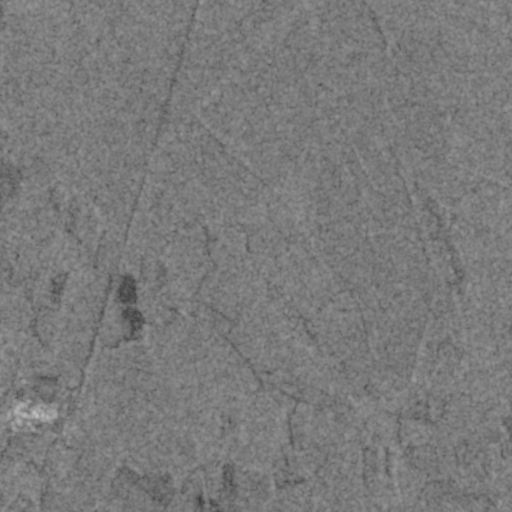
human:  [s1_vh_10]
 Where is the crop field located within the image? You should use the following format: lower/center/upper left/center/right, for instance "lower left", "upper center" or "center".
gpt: The crop field is located in the center left of the image.
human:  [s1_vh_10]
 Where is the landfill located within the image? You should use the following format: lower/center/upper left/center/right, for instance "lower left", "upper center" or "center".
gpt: The landfill is located in the center left of the image.
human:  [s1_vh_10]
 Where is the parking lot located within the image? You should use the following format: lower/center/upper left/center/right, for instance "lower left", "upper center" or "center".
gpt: The parking lot is located in the lower left of the image.
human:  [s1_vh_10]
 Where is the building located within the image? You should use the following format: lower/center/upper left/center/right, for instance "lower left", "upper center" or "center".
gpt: The building is located in the lower left of the image.
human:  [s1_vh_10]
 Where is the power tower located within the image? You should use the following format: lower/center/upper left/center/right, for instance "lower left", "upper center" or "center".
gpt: There is no power tower in the image.

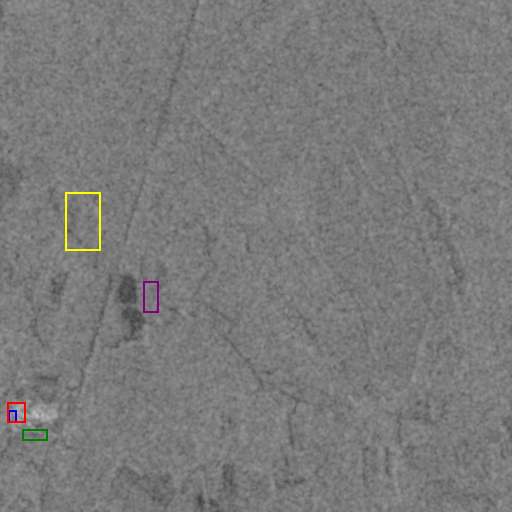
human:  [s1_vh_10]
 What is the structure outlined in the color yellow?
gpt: The structure outlined in yellow is a crop field.
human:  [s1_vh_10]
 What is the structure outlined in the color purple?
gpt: The structure outlined in purple is a landfill.
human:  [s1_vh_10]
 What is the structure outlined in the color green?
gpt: The structure outlined in green is a parking lot.
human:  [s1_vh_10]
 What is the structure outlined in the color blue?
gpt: The structure outlined in blue is a building.
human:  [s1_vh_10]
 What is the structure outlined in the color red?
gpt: The structure outlined in red is a building.
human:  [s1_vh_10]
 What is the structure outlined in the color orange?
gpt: There is no orange outline.